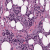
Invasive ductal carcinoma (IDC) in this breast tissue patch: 1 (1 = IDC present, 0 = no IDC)